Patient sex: M
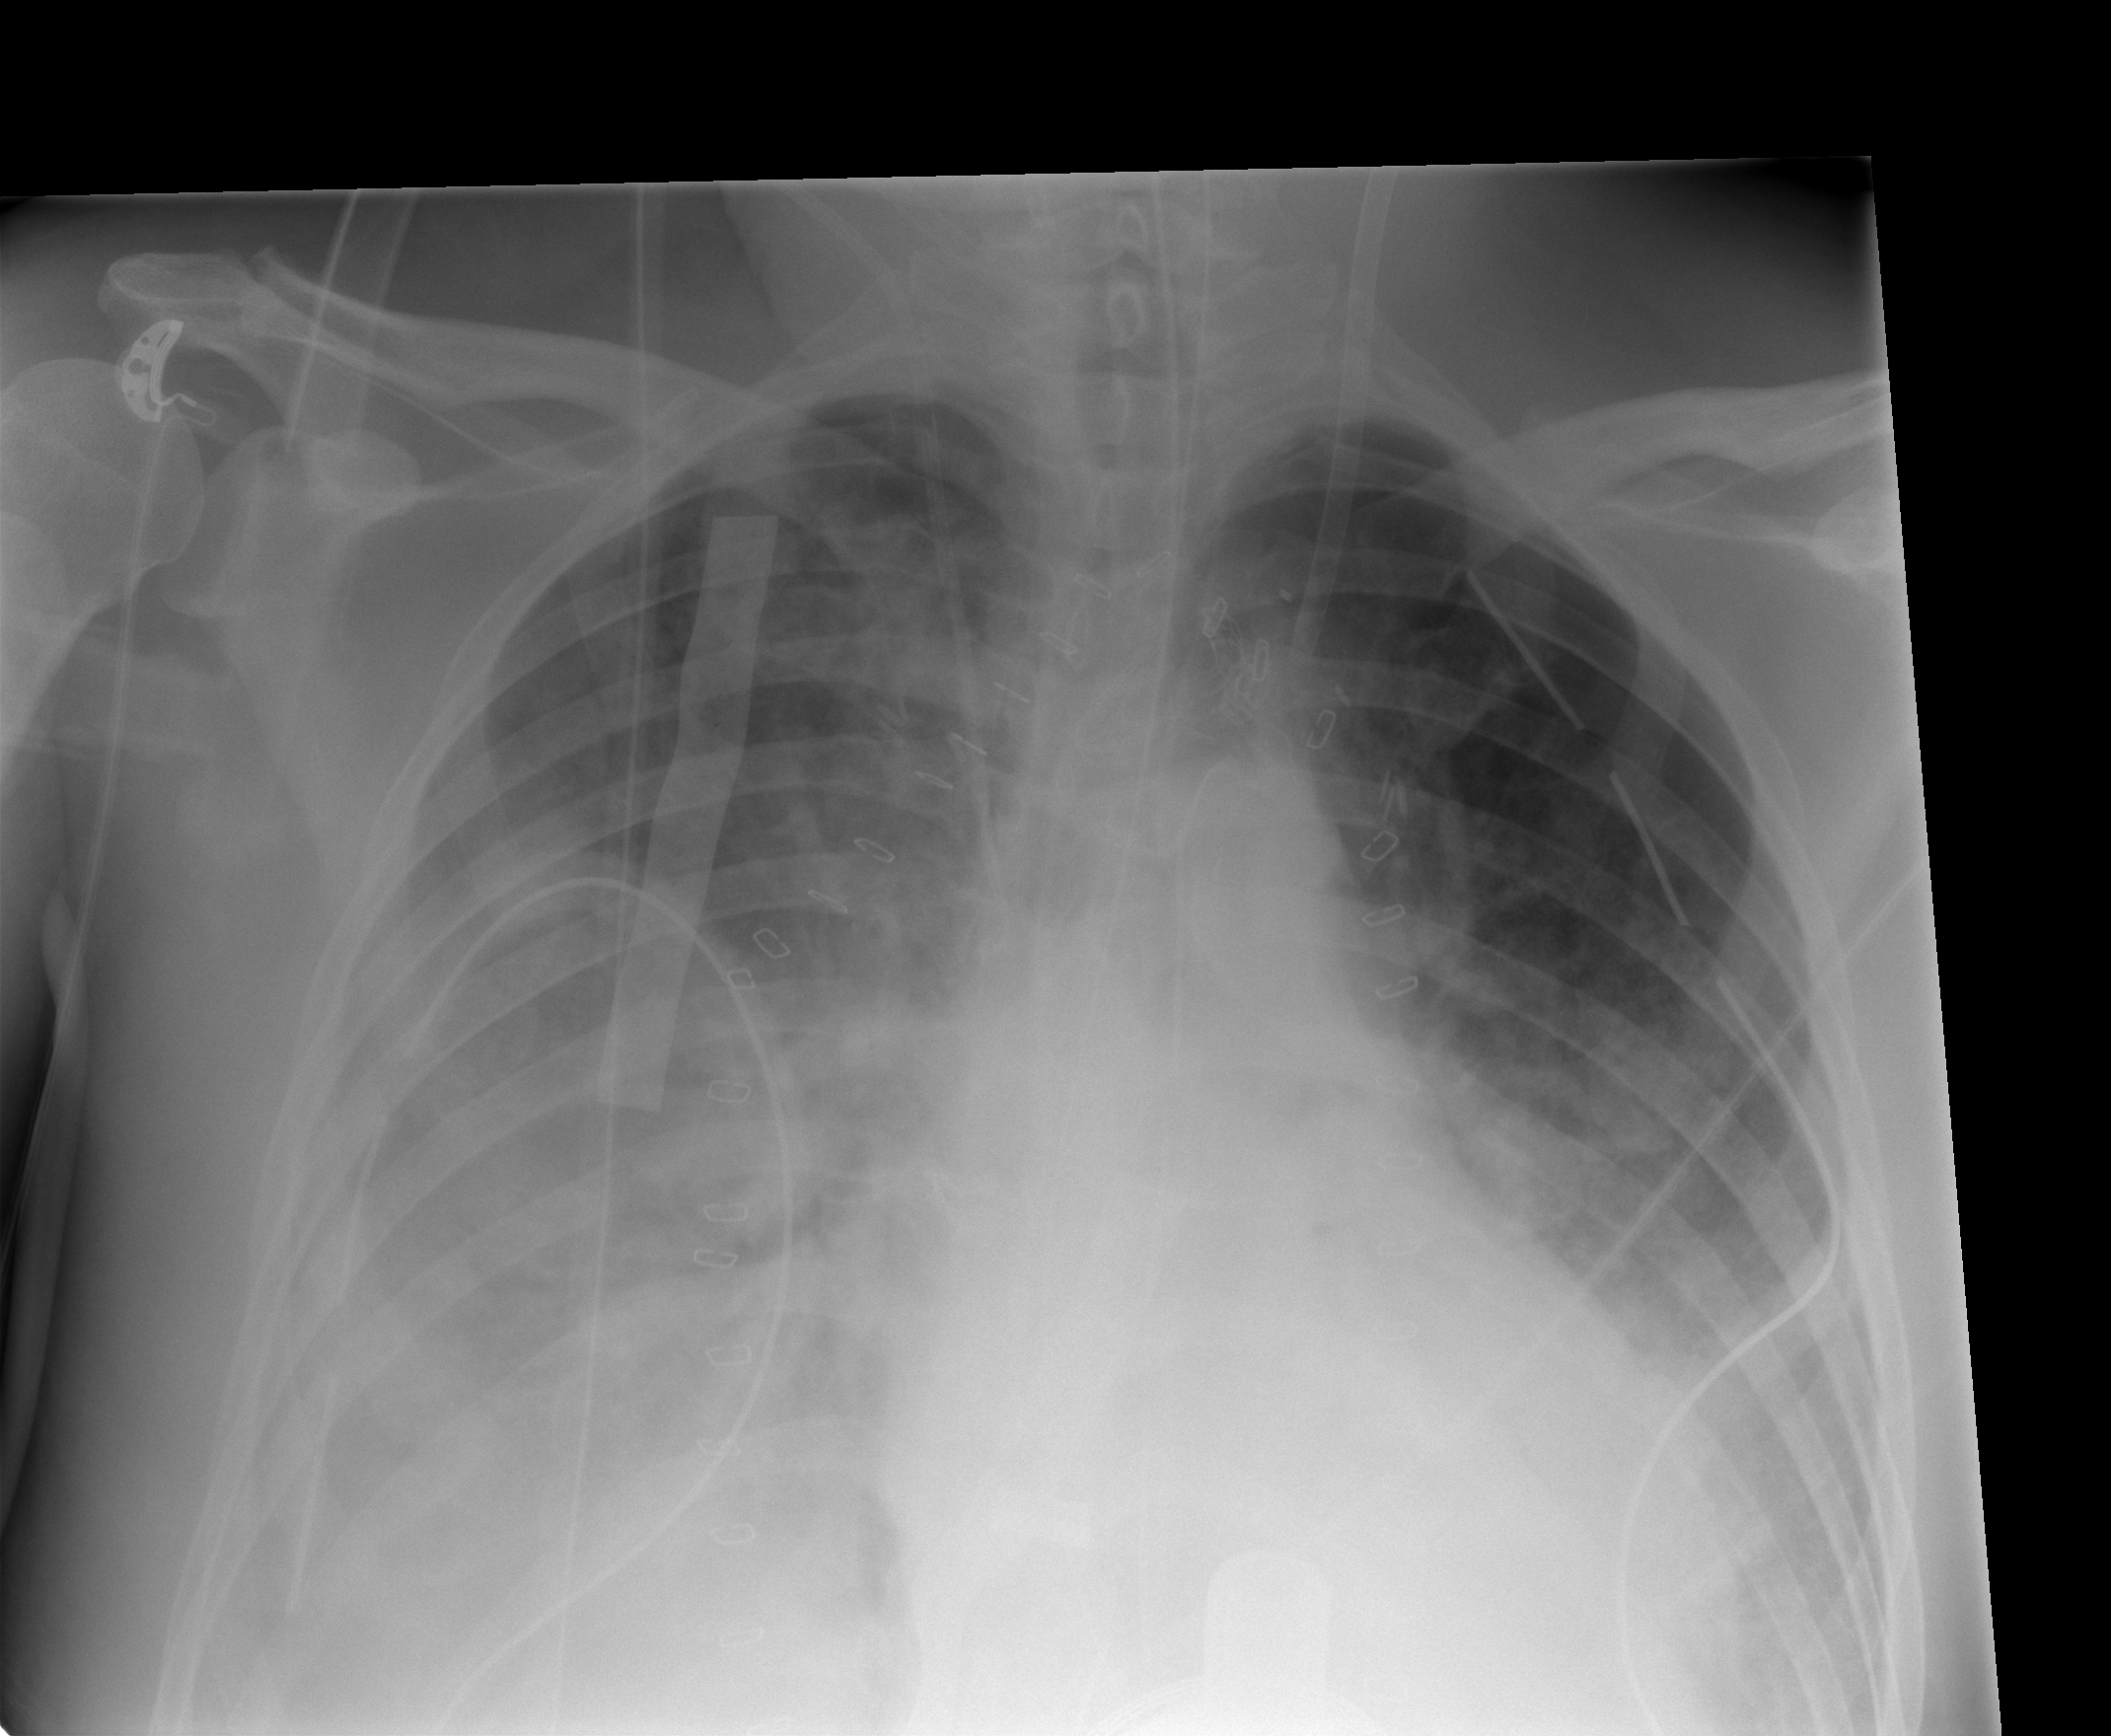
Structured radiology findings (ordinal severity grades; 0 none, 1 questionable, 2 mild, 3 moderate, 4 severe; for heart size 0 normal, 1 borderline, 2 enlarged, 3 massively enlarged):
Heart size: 0
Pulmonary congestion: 3
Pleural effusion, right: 3
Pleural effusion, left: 3
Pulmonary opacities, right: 2
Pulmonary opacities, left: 2
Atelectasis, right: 4
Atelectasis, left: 3